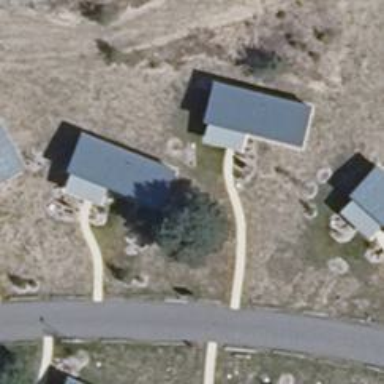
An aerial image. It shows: Concrete footway.